Question: I have written code where all lines have an equal amount of numbers. What should I change so each line would have a different random amount of numbers?
'''
Random ran = new Random();
int x = ran.Next(2, 8);
int j = ran.Next(4, 10);
int[][] arr = new int[x][];
for (int i = 0; i < x; i++)
{
int[] sub = new int[j];
for (int y = 0; y < j; y++)
{
sub[y] = ran.Next(1, 10);
}
arr[i] = sub;
Console.WriteLine($"{string.Join(",",arr[i])}");
}
'''

-
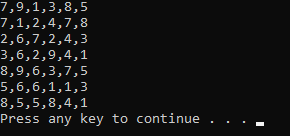
Answer: Move the declaration and assignment to 'j' into the loop so you'll get a new random number each time instead of only once.